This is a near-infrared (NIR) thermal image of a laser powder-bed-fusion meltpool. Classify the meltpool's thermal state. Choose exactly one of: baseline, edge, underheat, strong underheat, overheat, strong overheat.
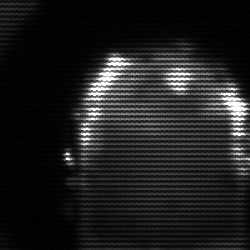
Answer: baseline